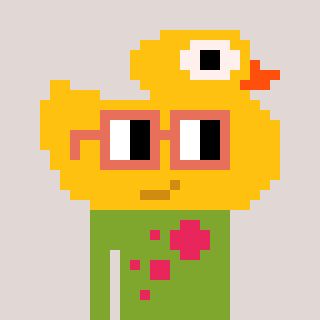
a pixel art character with square orange glasses, a ducky-shaped head and a slimegreen-colored body on a warm background